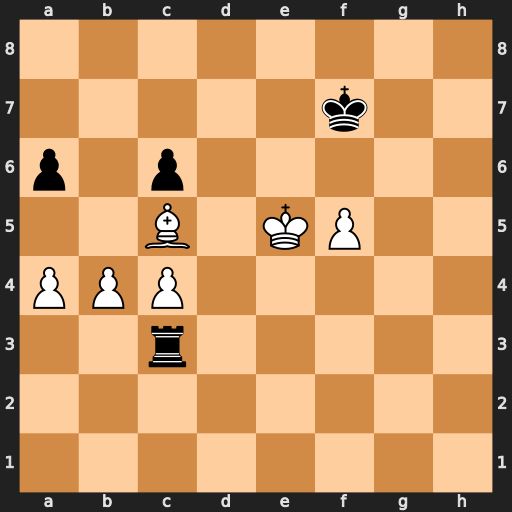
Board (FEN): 8/5k2/p1p5/2B1KP2/PPP5/2r5/8/8
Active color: w
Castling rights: -
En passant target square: -
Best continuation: Kd6 Rxc4 Kxc6 Rh4 a5 Rh6+ Kb7